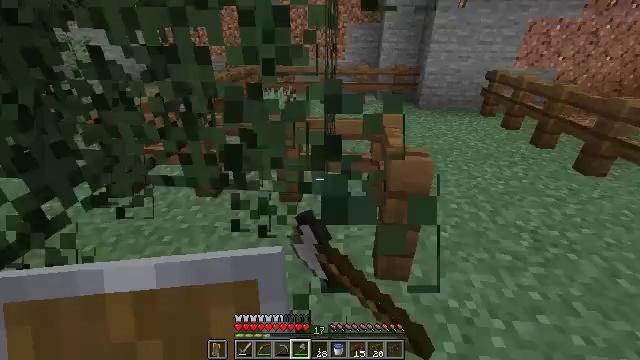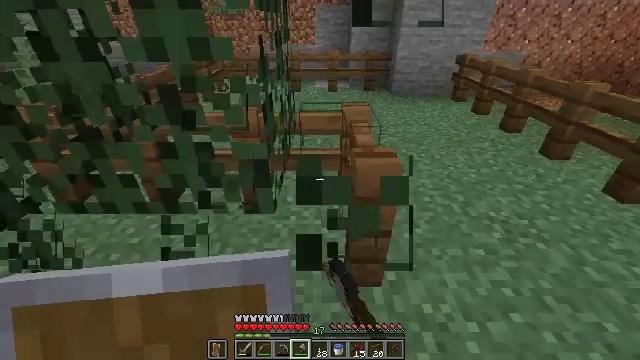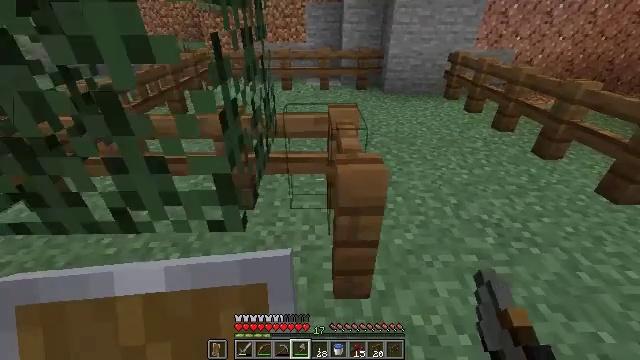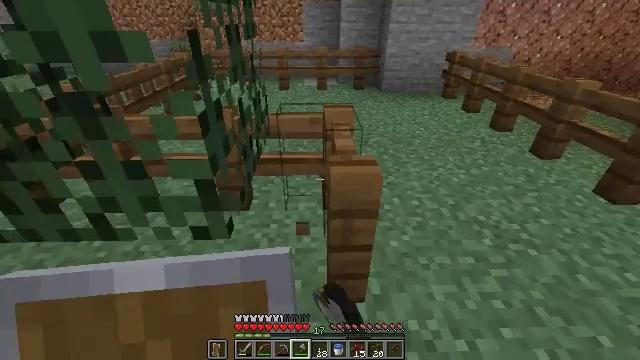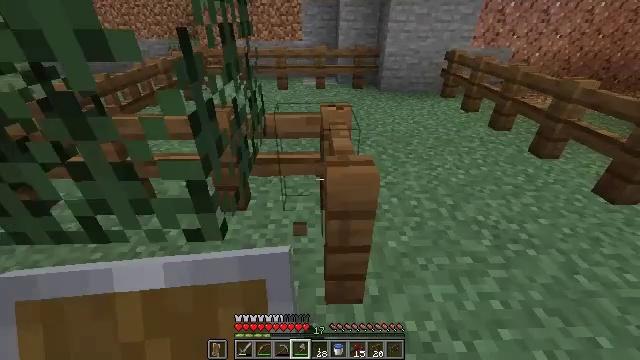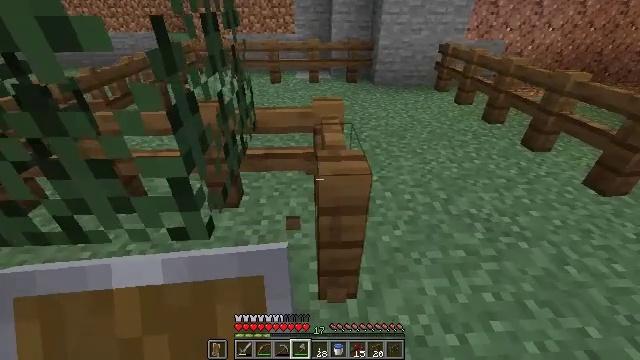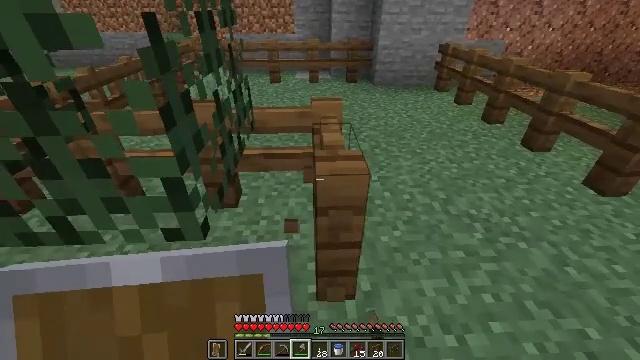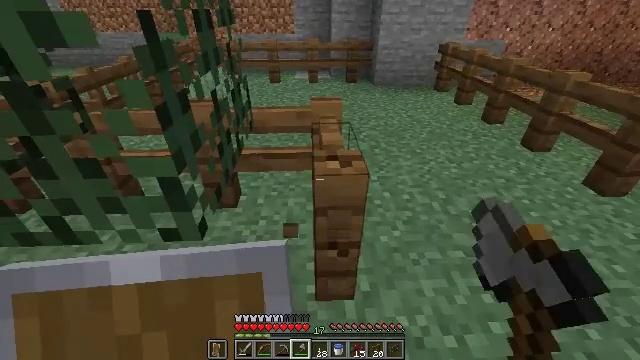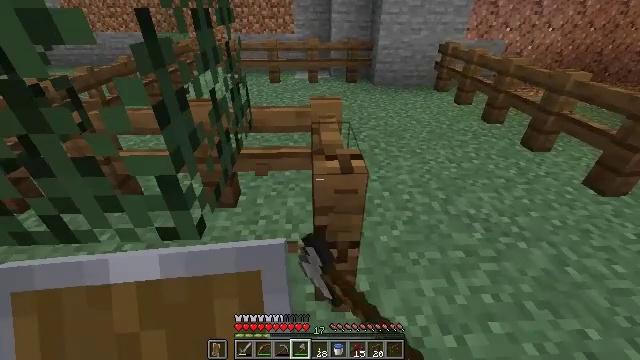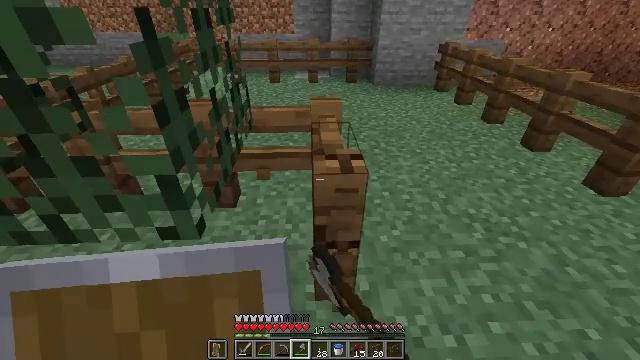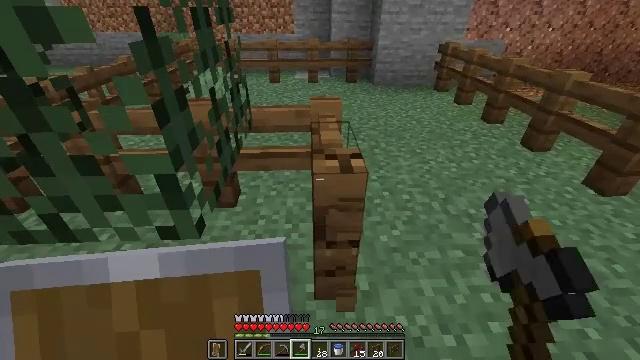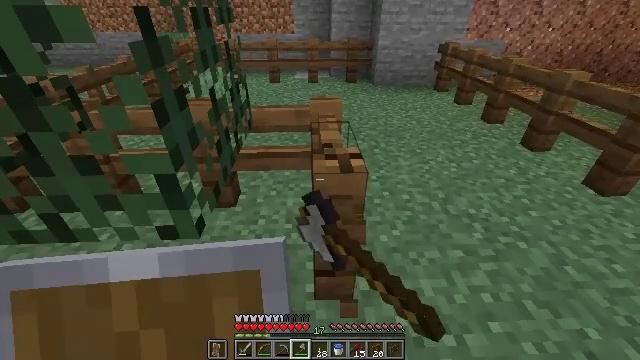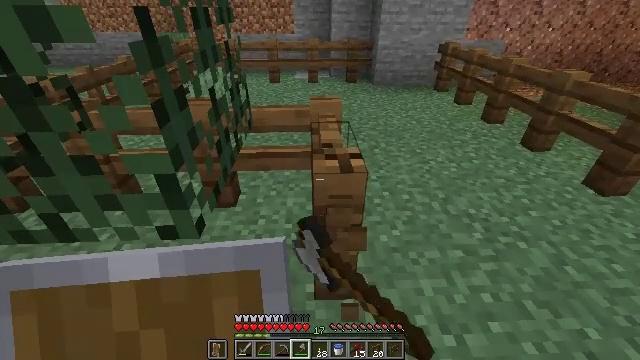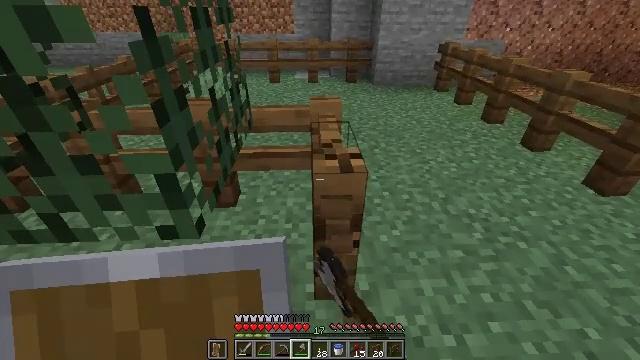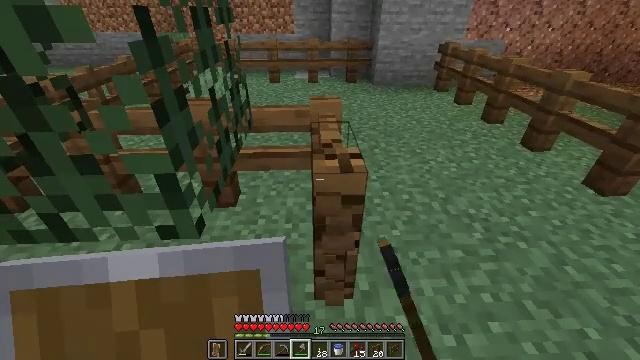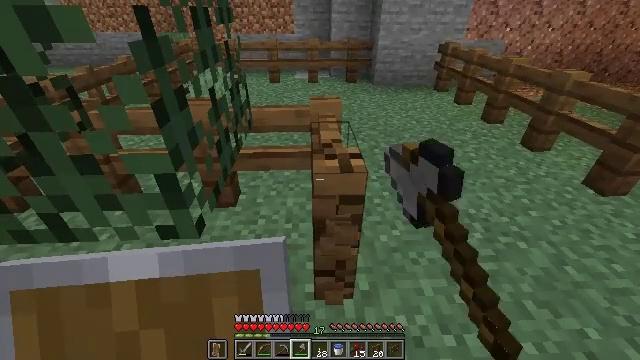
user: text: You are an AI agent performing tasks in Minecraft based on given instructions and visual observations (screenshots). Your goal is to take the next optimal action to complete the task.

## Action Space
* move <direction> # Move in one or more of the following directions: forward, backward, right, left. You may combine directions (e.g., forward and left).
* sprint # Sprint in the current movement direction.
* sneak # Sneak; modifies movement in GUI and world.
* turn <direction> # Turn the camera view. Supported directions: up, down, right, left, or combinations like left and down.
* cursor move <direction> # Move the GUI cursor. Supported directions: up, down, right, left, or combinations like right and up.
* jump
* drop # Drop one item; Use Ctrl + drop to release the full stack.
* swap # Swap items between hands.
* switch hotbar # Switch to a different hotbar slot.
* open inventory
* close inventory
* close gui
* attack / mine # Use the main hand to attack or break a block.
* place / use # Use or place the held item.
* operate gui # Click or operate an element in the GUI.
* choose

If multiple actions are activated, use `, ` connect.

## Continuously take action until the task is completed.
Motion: motion action
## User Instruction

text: Reclaim the spruce fence for reuse.
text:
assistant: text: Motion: move forward and move right, turn right and down, attack / mine
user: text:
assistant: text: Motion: turn right, attack / mine
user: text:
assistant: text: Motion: attack / mine
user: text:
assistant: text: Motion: attack / mine
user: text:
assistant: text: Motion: turn right and down, attack / mine
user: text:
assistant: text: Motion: attack / mine
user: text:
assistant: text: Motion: attack / mine
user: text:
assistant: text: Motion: attack / mine
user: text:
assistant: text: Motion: attack / mine
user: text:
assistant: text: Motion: attack / mine
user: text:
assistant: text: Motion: attack / mine
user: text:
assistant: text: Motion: attack / mine
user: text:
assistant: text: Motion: attack / mine
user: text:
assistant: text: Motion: attack / mine
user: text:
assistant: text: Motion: attack / mine
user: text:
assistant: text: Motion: attack / mine
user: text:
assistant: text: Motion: attack / mine
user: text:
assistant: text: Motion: attack / mine
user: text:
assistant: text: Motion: attack / mine
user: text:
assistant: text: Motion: move forward and move right, attack / mine
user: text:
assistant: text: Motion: move forward and move right, attack / mine
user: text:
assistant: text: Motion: move forward and move right, attack / mine
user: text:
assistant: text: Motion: turn left, attack / mine
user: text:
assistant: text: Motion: turn left, attack / mine
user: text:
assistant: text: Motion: turn left and up, attack / mine
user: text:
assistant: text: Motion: turn left and up, attack / mine
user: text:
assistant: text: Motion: move forward and move right, turn left, attack / mine
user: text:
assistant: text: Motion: move forward and move right, turn left, attack / mine
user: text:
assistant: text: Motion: move forward and move right, attack / mine
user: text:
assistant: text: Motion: move right, turn left, attack / mine